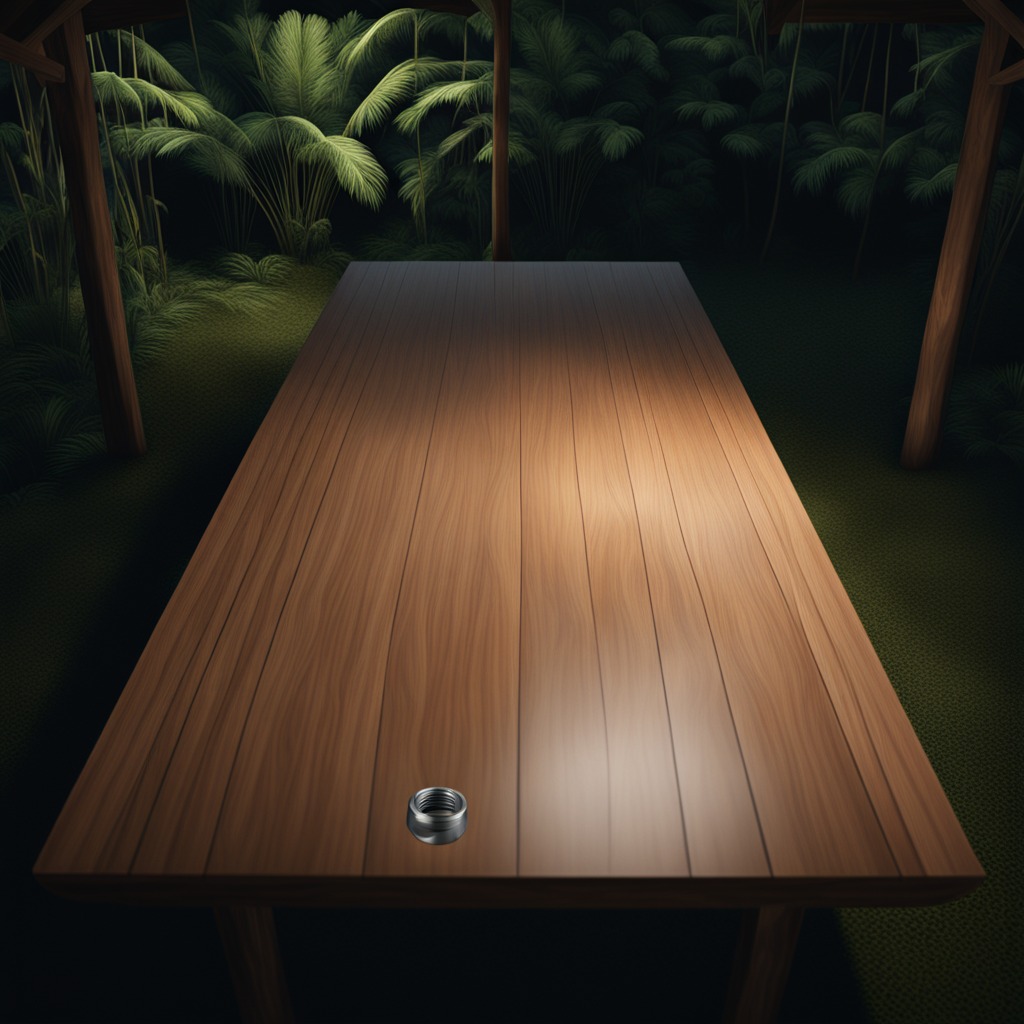
A metal nut is lying on the wooden table.